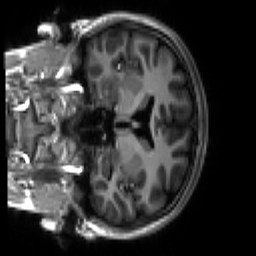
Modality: T1w
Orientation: coronal
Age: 18
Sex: male
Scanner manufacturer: siemens
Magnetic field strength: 3 T
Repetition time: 2.3 s
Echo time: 0.00267 s